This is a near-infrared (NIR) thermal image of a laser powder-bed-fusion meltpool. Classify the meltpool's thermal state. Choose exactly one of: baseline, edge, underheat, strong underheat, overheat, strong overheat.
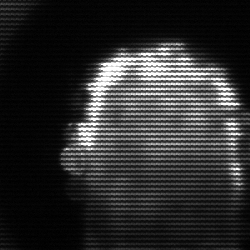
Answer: baseline